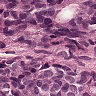
Metastatic tissue present: yes